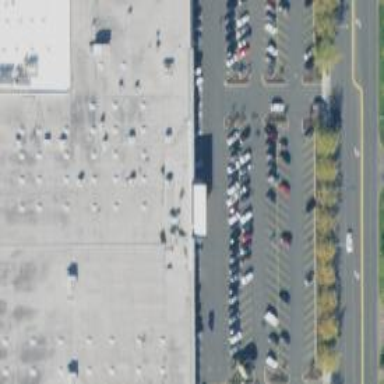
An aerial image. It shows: Parking area with diagonal orientation on asphalt surface.